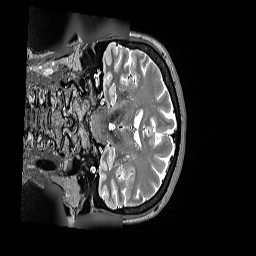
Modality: T2w
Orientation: coronal
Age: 61
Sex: female